Question: how can I change the focus color/drawable in WebView via Java or XML, that is visible on screen below (the orange thing around href)?

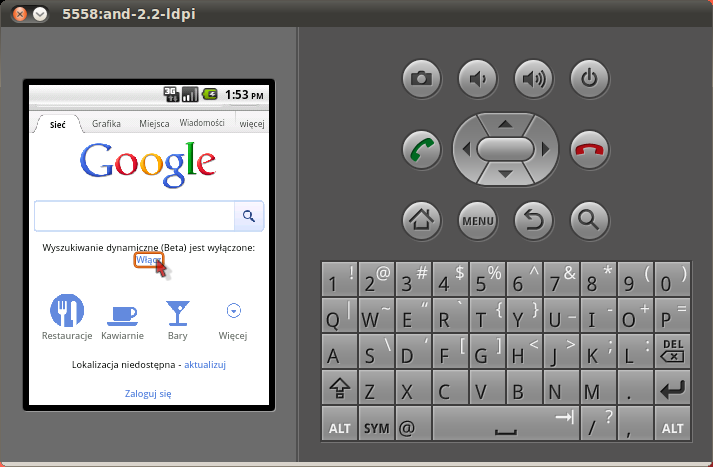
Answer: I'm afraid you can't do that. This is the default focus style installed on the phone.
this can only be modified by the website itself using css styling.